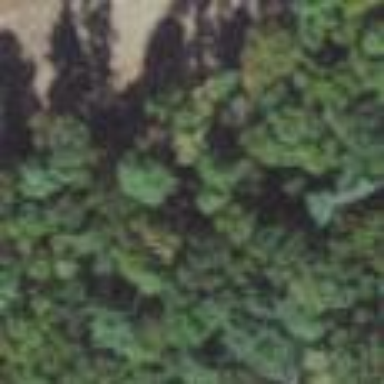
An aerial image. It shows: Mixed leaf woodland.